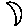
Label: moon